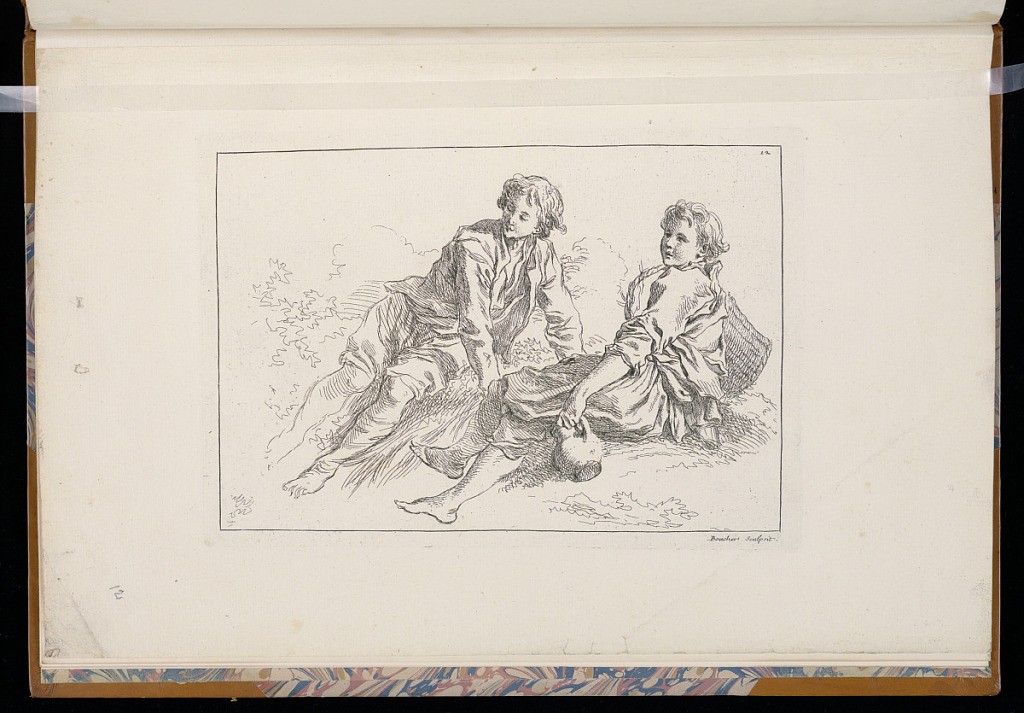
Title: Figure Studies
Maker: François Boucher, French, 1703–1770
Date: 1735
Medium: Etching on paper
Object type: Print
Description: Figure studies / sketches on a single plate. Two barefooted young men seated on the ground. The figure to the right is holding a jug in his hand with a basket behind him. Foliage in the background. The plate is signed and numbered.